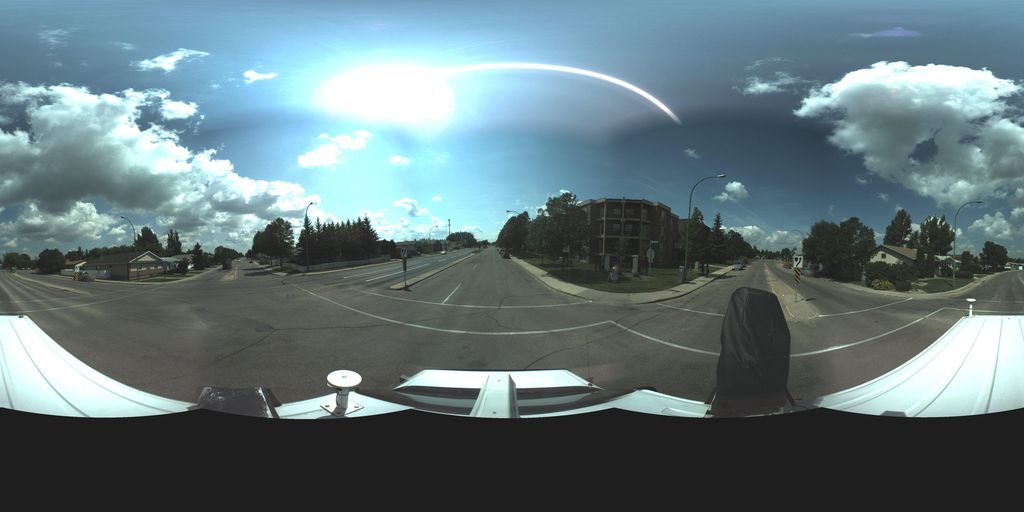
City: saskatoon